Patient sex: M
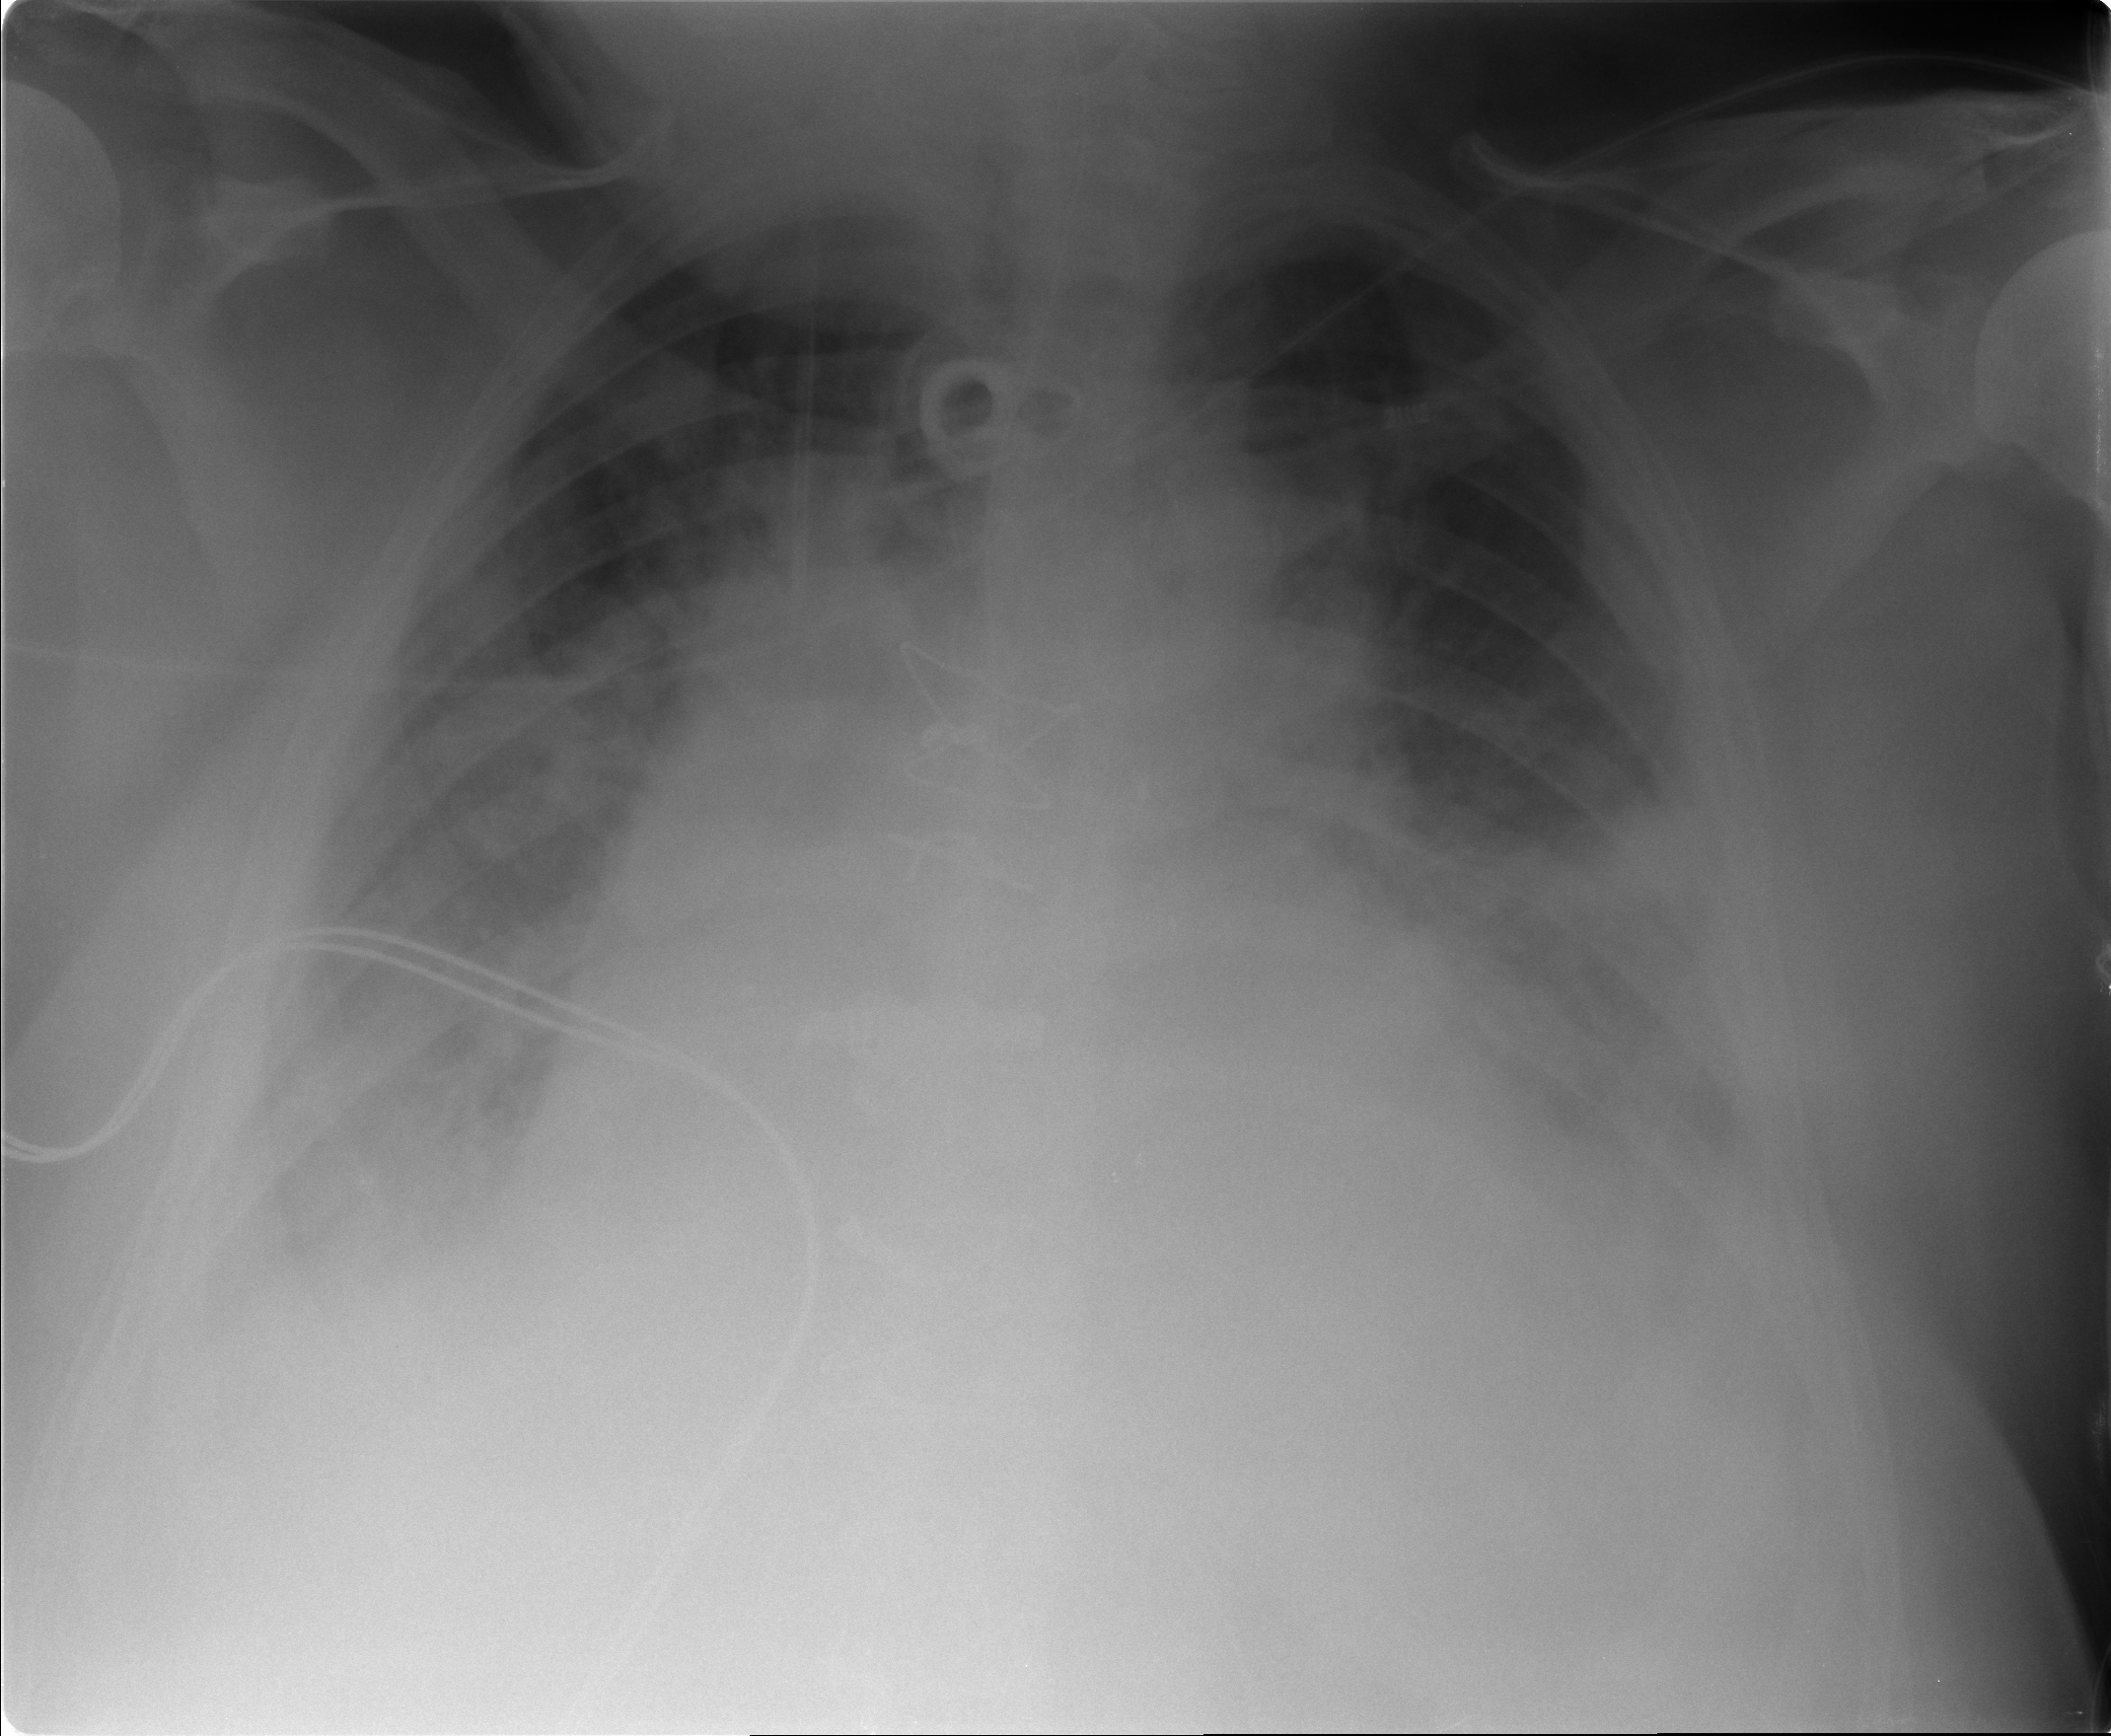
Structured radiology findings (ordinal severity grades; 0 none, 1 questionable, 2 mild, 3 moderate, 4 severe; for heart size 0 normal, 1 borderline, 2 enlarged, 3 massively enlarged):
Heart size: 3
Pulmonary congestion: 3
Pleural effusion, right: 2
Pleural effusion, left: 2
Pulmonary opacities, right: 2
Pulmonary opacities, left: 2
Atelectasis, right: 3
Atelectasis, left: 3